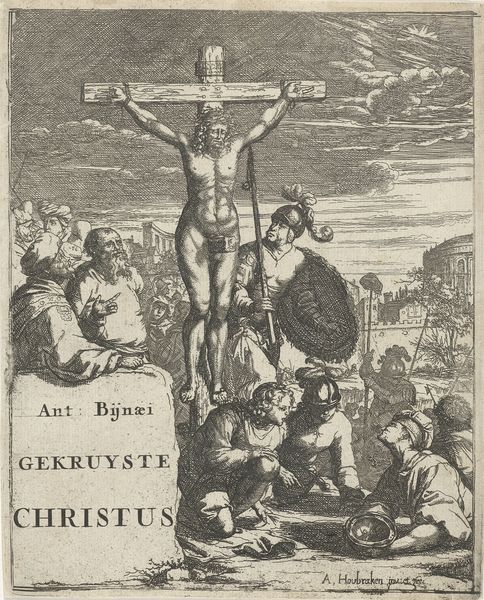
Titel: Christus aan het kruis
Künstler: Arnold Houbraken
Standort: Amsterdam
Institution: Rijksmuseum
Schlagwörter: nackt, menschen, frau, männer, zeichnung, bart, bärte, holland, niederlande, gewand, haare, schild, kreuz, schwarz weiss, radierung, schwert, helm, römer, christus, jesus, kreuzigung, kupferstich, gekreuzigter, golgotha, schächer, würfeln, gekryuste, bärte#, bijnei